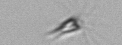
Label: Calciopappus